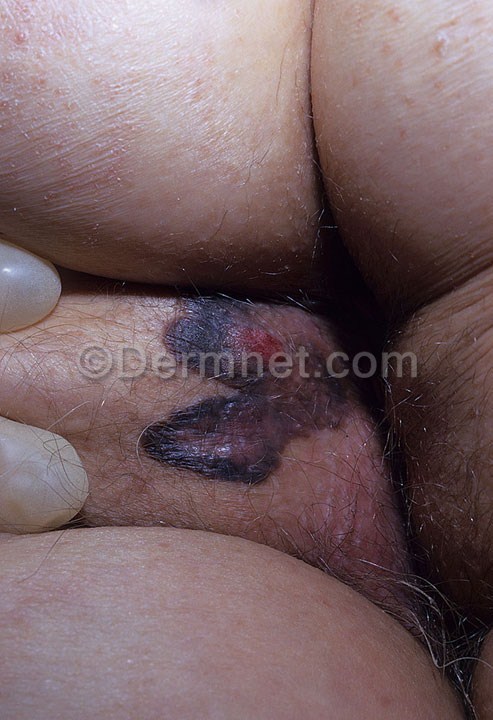
Disease: Actinic Keratosis Basal Cell Carcinoma and other Malignant Lesions